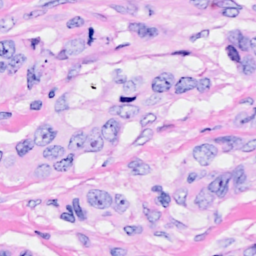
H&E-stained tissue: Breast